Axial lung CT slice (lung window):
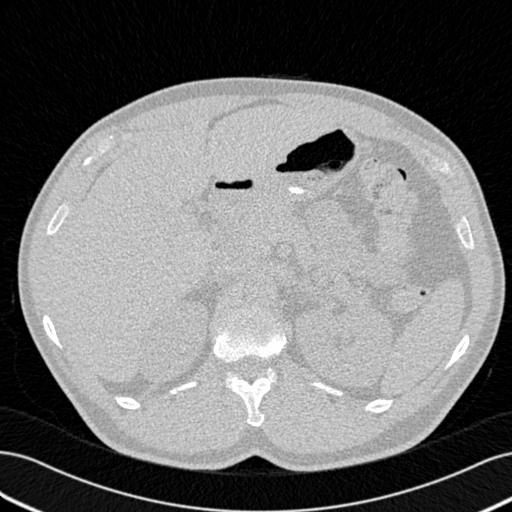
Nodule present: no